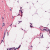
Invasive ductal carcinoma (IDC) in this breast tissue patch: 0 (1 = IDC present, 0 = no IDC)